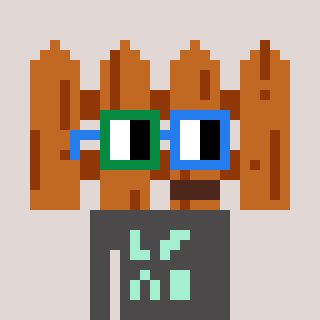
a pixel art character with square green and blue glasses, a fence-shaped head and a grayscale-colored body on a warm background